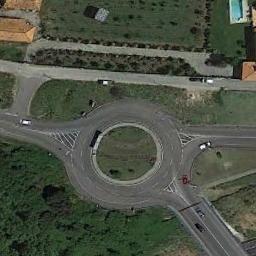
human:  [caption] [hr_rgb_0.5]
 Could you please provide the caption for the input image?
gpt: The roundabout is on the grass next to trees and buildings .

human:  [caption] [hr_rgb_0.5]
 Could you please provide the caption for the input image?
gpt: There are many trees beside the roundabout .

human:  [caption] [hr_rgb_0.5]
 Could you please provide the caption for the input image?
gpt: There are several moving vehicles on the road at the roundabout, And there are some buildings and a large area of ​​farmland around the roundabout .

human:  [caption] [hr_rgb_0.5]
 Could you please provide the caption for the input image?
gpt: The roundabout with three exits and entrances is next to a forest .

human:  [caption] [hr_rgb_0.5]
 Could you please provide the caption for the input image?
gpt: There are some green lawns around the roundabout .